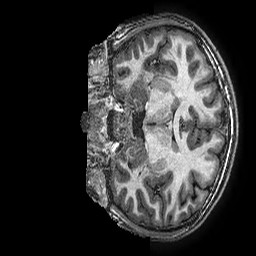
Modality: T1w
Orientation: coronal
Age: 15
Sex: male
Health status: ill
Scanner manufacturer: ge
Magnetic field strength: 3 T
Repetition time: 0.00766 s
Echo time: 0.003476 s